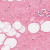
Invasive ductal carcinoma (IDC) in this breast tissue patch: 0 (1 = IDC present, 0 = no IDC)